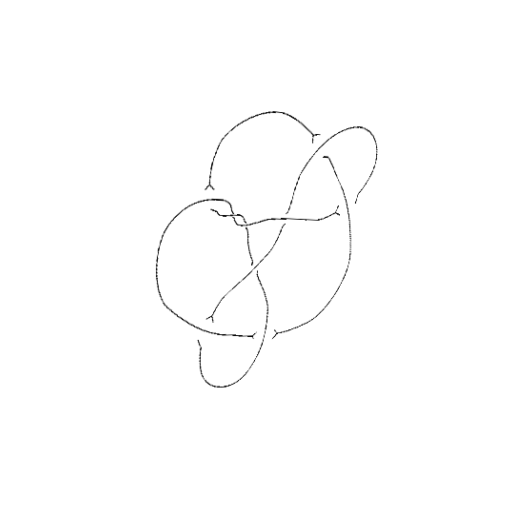
Crossing number: 9